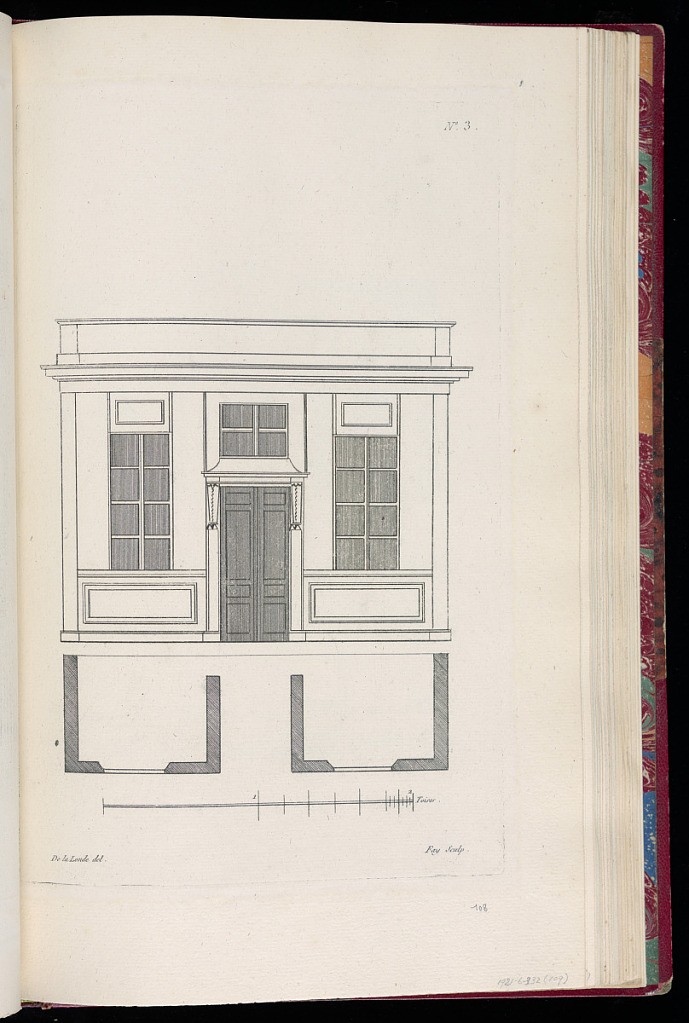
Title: Elevation and Plan of a House Façade
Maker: Richard de Lalonde, French, active 1780–96
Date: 1780-1789
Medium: Etching on off-white laid paper
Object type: Print
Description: Elevation and plan of the façade of a house with windows surrounding the central doorway. The plate is signed and numbered.